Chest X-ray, AP view. Patient: 31 years old, sex M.
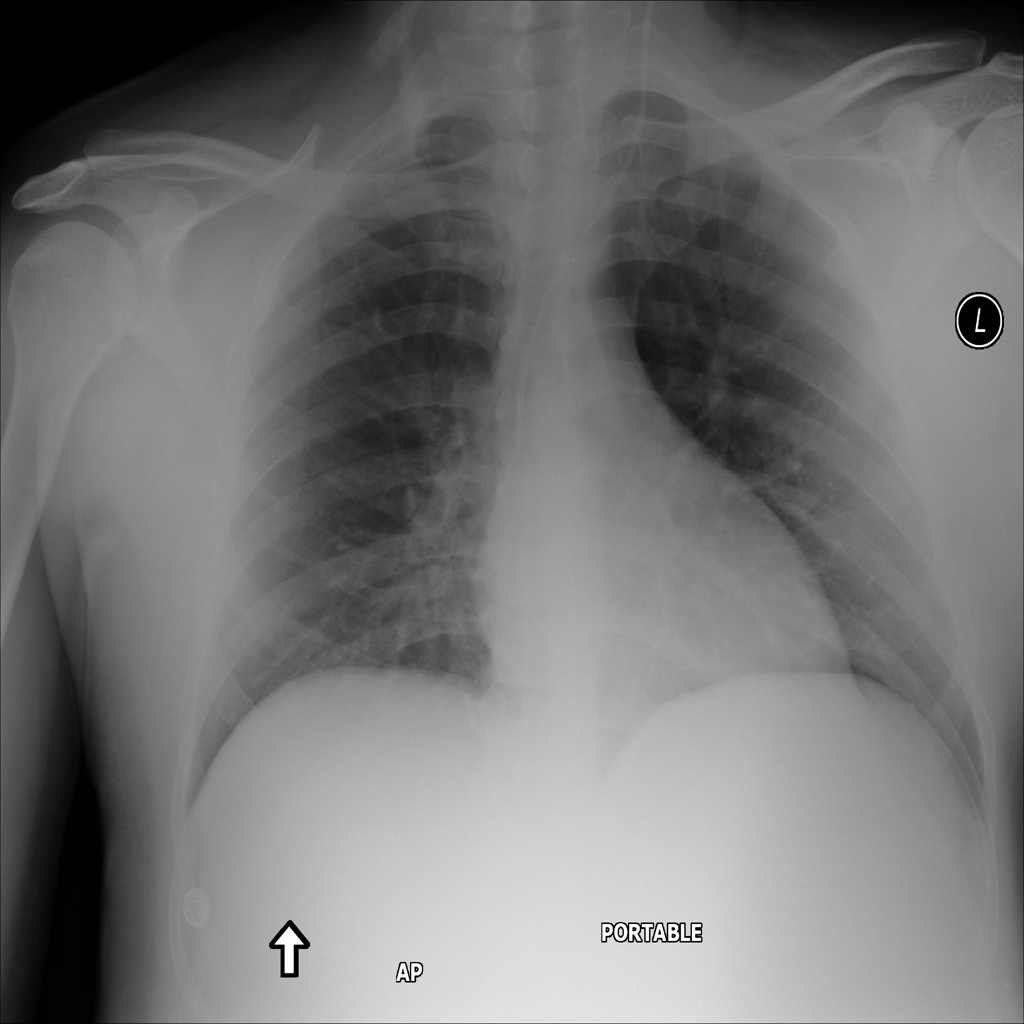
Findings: No Finding